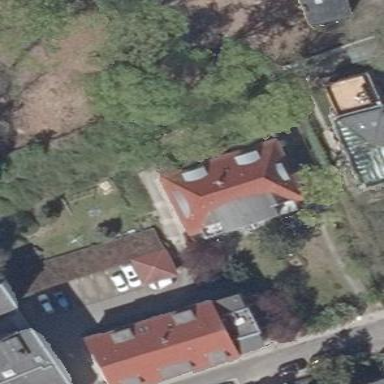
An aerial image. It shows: Detached building.